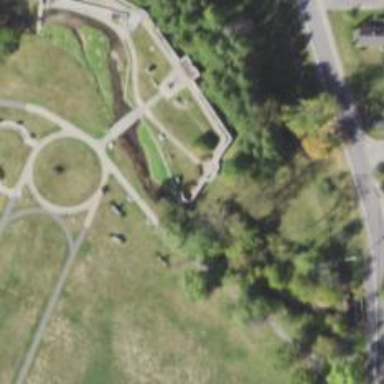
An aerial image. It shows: Historical site featuring war memorial.